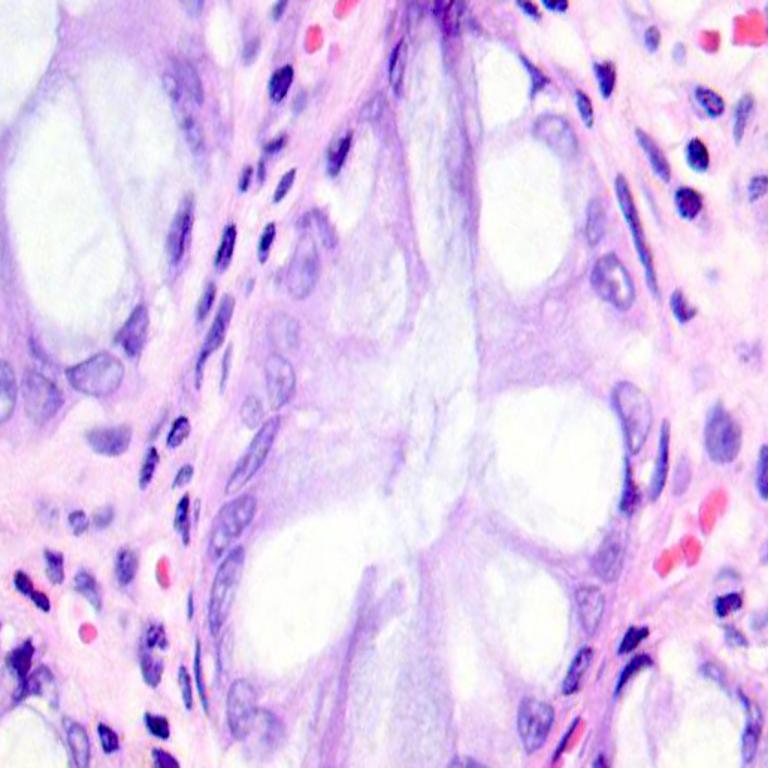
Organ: colon
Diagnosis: benign